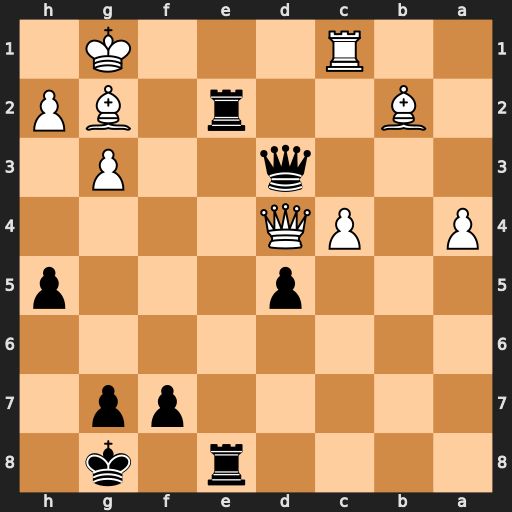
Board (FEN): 4r1k1/5pp1/8/3p3p/P1PQ4/3q2P1/1B2r1BP/2R3K1
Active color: b
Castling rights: -
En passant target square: -
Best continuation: Re1+ Rxe1 Rxe1+ Kf2 Qe2#